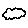
Label: cloud